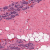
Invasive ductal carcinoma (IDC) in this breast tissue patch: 0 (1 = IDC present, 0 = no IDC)